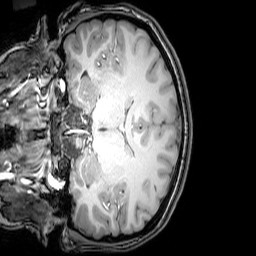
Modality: T1w
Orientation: coronal
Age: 25
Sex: female
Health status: healthy
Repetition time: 0.081 s
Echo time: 0.037 s